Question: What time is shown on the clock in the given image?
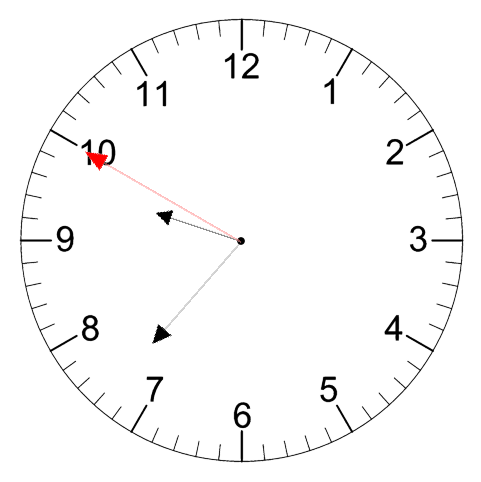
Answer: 09:36:50